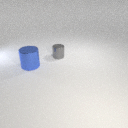
large blue metal cylinder in front of small gray metal cylinder